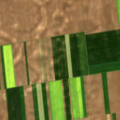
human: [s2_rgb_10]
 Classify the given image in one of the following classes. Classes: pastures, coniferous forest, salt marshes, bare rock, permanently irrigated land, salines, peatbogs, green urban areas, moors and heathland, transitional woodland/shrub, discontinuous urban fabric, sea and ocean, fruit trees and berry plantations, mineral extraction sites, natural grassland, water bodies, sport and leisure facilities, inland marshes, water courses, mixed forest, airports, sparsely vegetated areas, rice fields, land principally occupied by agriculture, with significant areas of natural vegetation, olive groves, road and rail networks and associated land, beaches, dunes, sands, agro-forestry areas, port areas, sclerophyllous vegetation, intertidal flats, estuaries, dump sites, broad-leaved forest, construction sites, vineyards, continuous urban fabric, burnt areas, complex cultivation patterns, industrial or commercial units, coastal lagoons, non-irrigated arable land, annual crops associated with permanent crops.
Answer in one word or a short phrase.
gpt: non-irrigated arable land